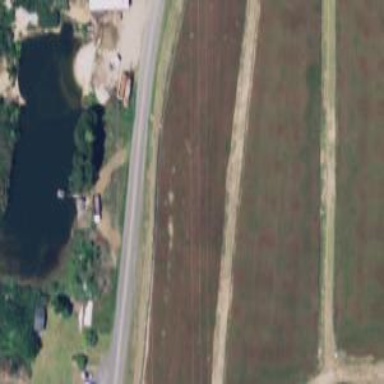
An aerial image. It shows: Farmland where cranberries are grown.